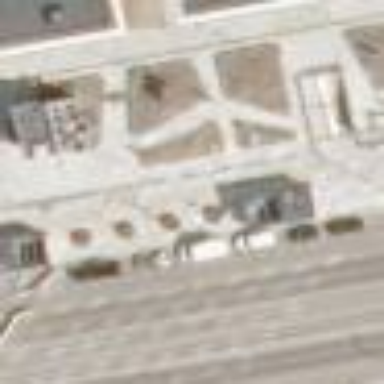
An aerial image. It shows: Building designed for bicycle parking.